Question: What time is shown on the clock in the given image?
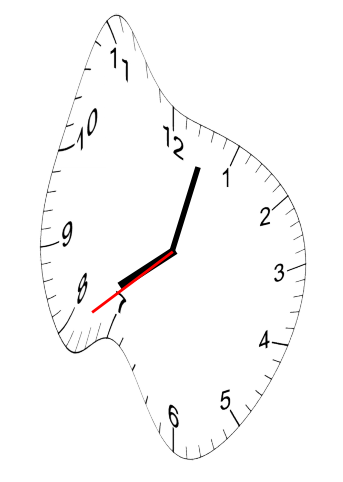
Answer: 08:02:39